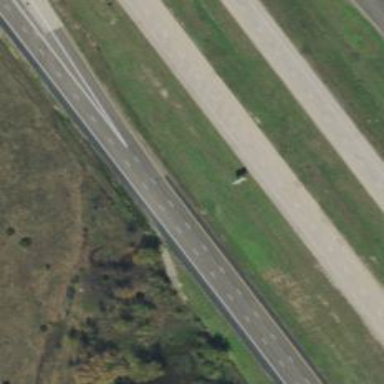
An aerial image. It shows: Tertiary road with frontage road.